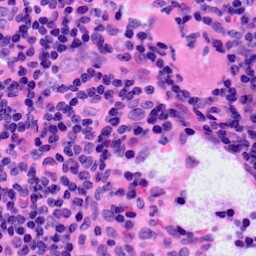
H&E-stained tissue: LymphNode